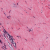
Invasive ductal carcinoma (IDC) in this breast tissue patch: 0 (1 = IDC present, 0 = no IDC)